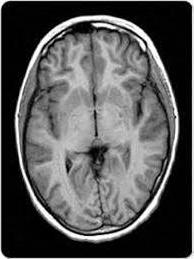
Label: notumor